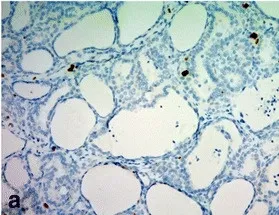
The Ki-67 labeling index of the nodular goiter was very low a; however, that of the PDTC was high b. (Ki-67 immunostain, a-b: x10).
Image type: pathology (immunostaining)